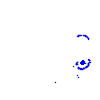
Particle: kaon